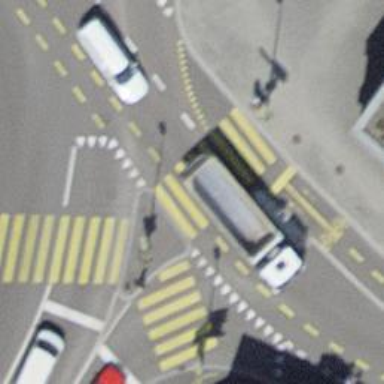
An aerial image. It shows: Marked crossing with traffic signals.